Question: i'm searching for the name of the following component.

It is a switch view, so you can switch through something like pictures(in this case it is text).
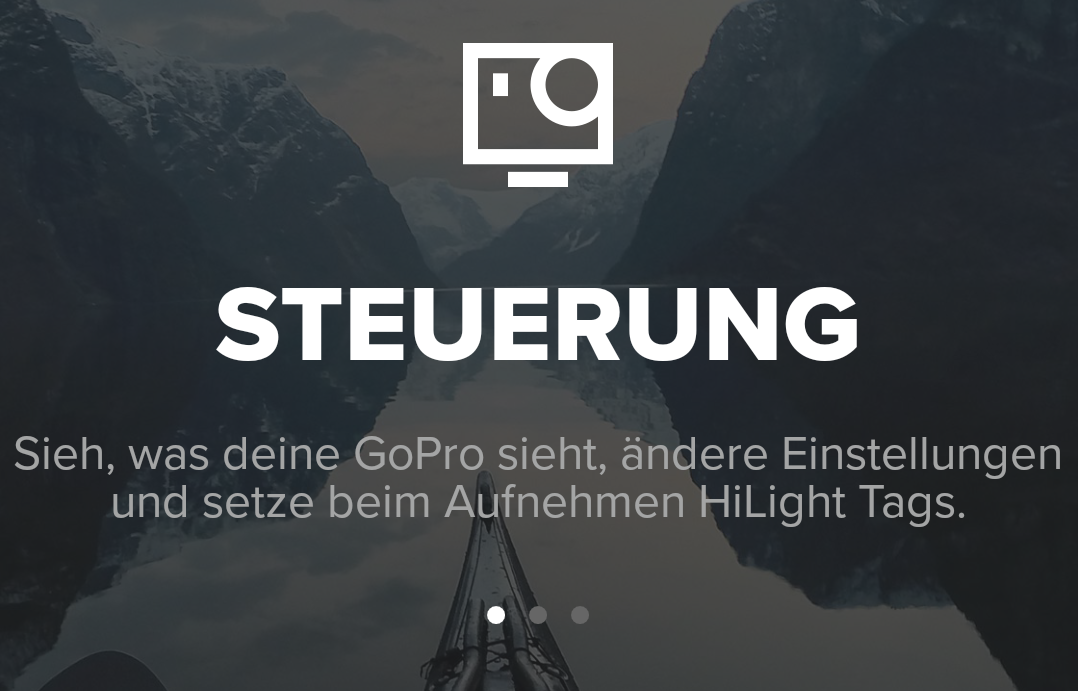
Answer: The Component you are asking about is called <URL> .
See the working <URL> of ViewPager .
There are many libraries made for App Introduction , link of one of them is below , Please check .
<URL>